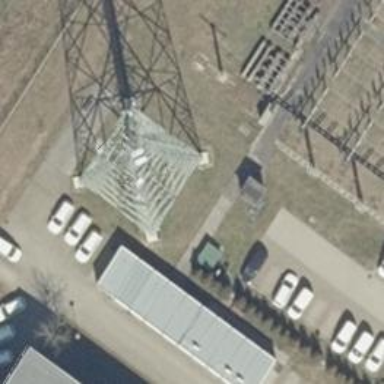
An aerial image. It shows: Mast tower used for communication.